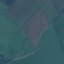
Land use / land cover: Pasture